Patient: sex F, age 56
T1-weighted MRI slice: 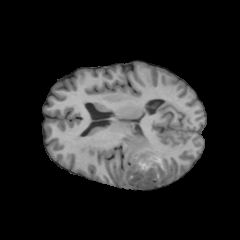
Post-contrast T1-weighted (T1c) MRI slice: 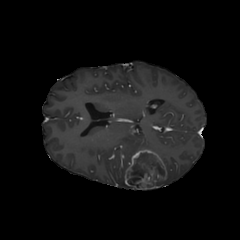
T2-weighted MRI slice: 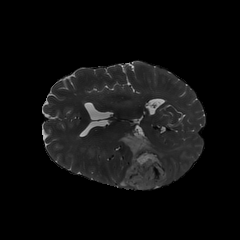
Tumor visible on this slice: yes
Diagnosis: Glioblastoma, IDH-wildtype
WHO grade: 4